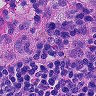
Metastatic tissue present: no